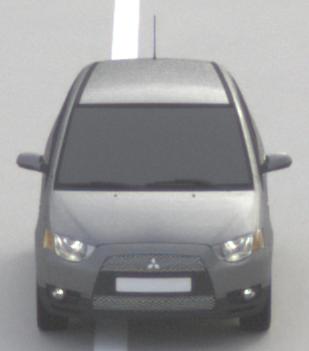
Make: Mitsubishi
Model: Colt 1.1
Detailed model: Colt (VI)
Model produced from: 2008/11
Model produced until: 2010/10
Doors: 3
Color: gray
Road condition: dry road
Daytime: morning or afternoon
Contrast: low contrast